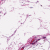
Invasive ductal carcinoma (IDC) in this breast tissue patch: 0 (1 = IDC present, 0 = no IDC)